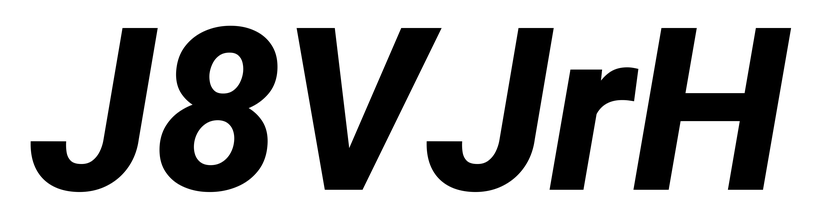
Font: Roboto-Italic_ExtraBold_Italic